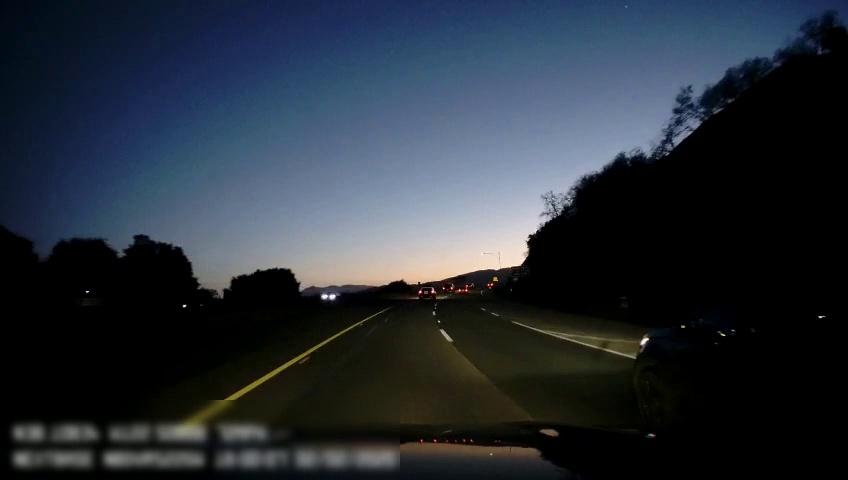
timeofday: Dusk/Dawn/Twilight
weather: Sunny
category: Drivable Space
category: Vehicles | Car
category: Vehicles | Car
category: Vehicles | Car
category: Vehicles | SUV
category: Lanes | Current Lane
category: Lanes | Current Lane
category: Lanes | Alternate Lane
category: Lanes | Alternate Lane